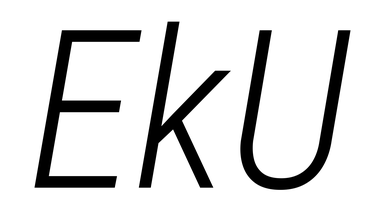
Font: Roboto-Italic_Condensed_Light_Italic